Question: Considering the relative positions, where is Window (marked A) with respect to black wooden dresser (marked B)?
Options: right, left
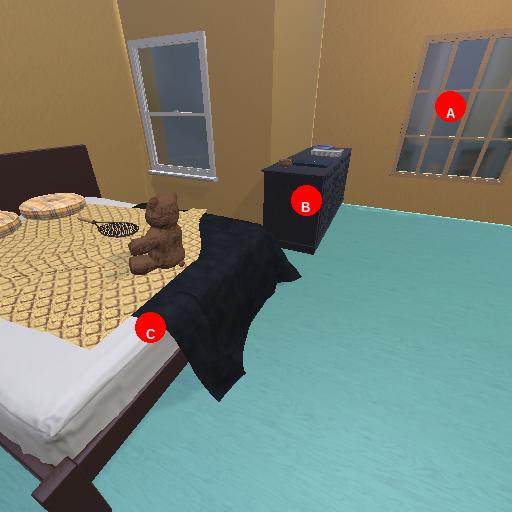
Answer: right